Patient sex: M
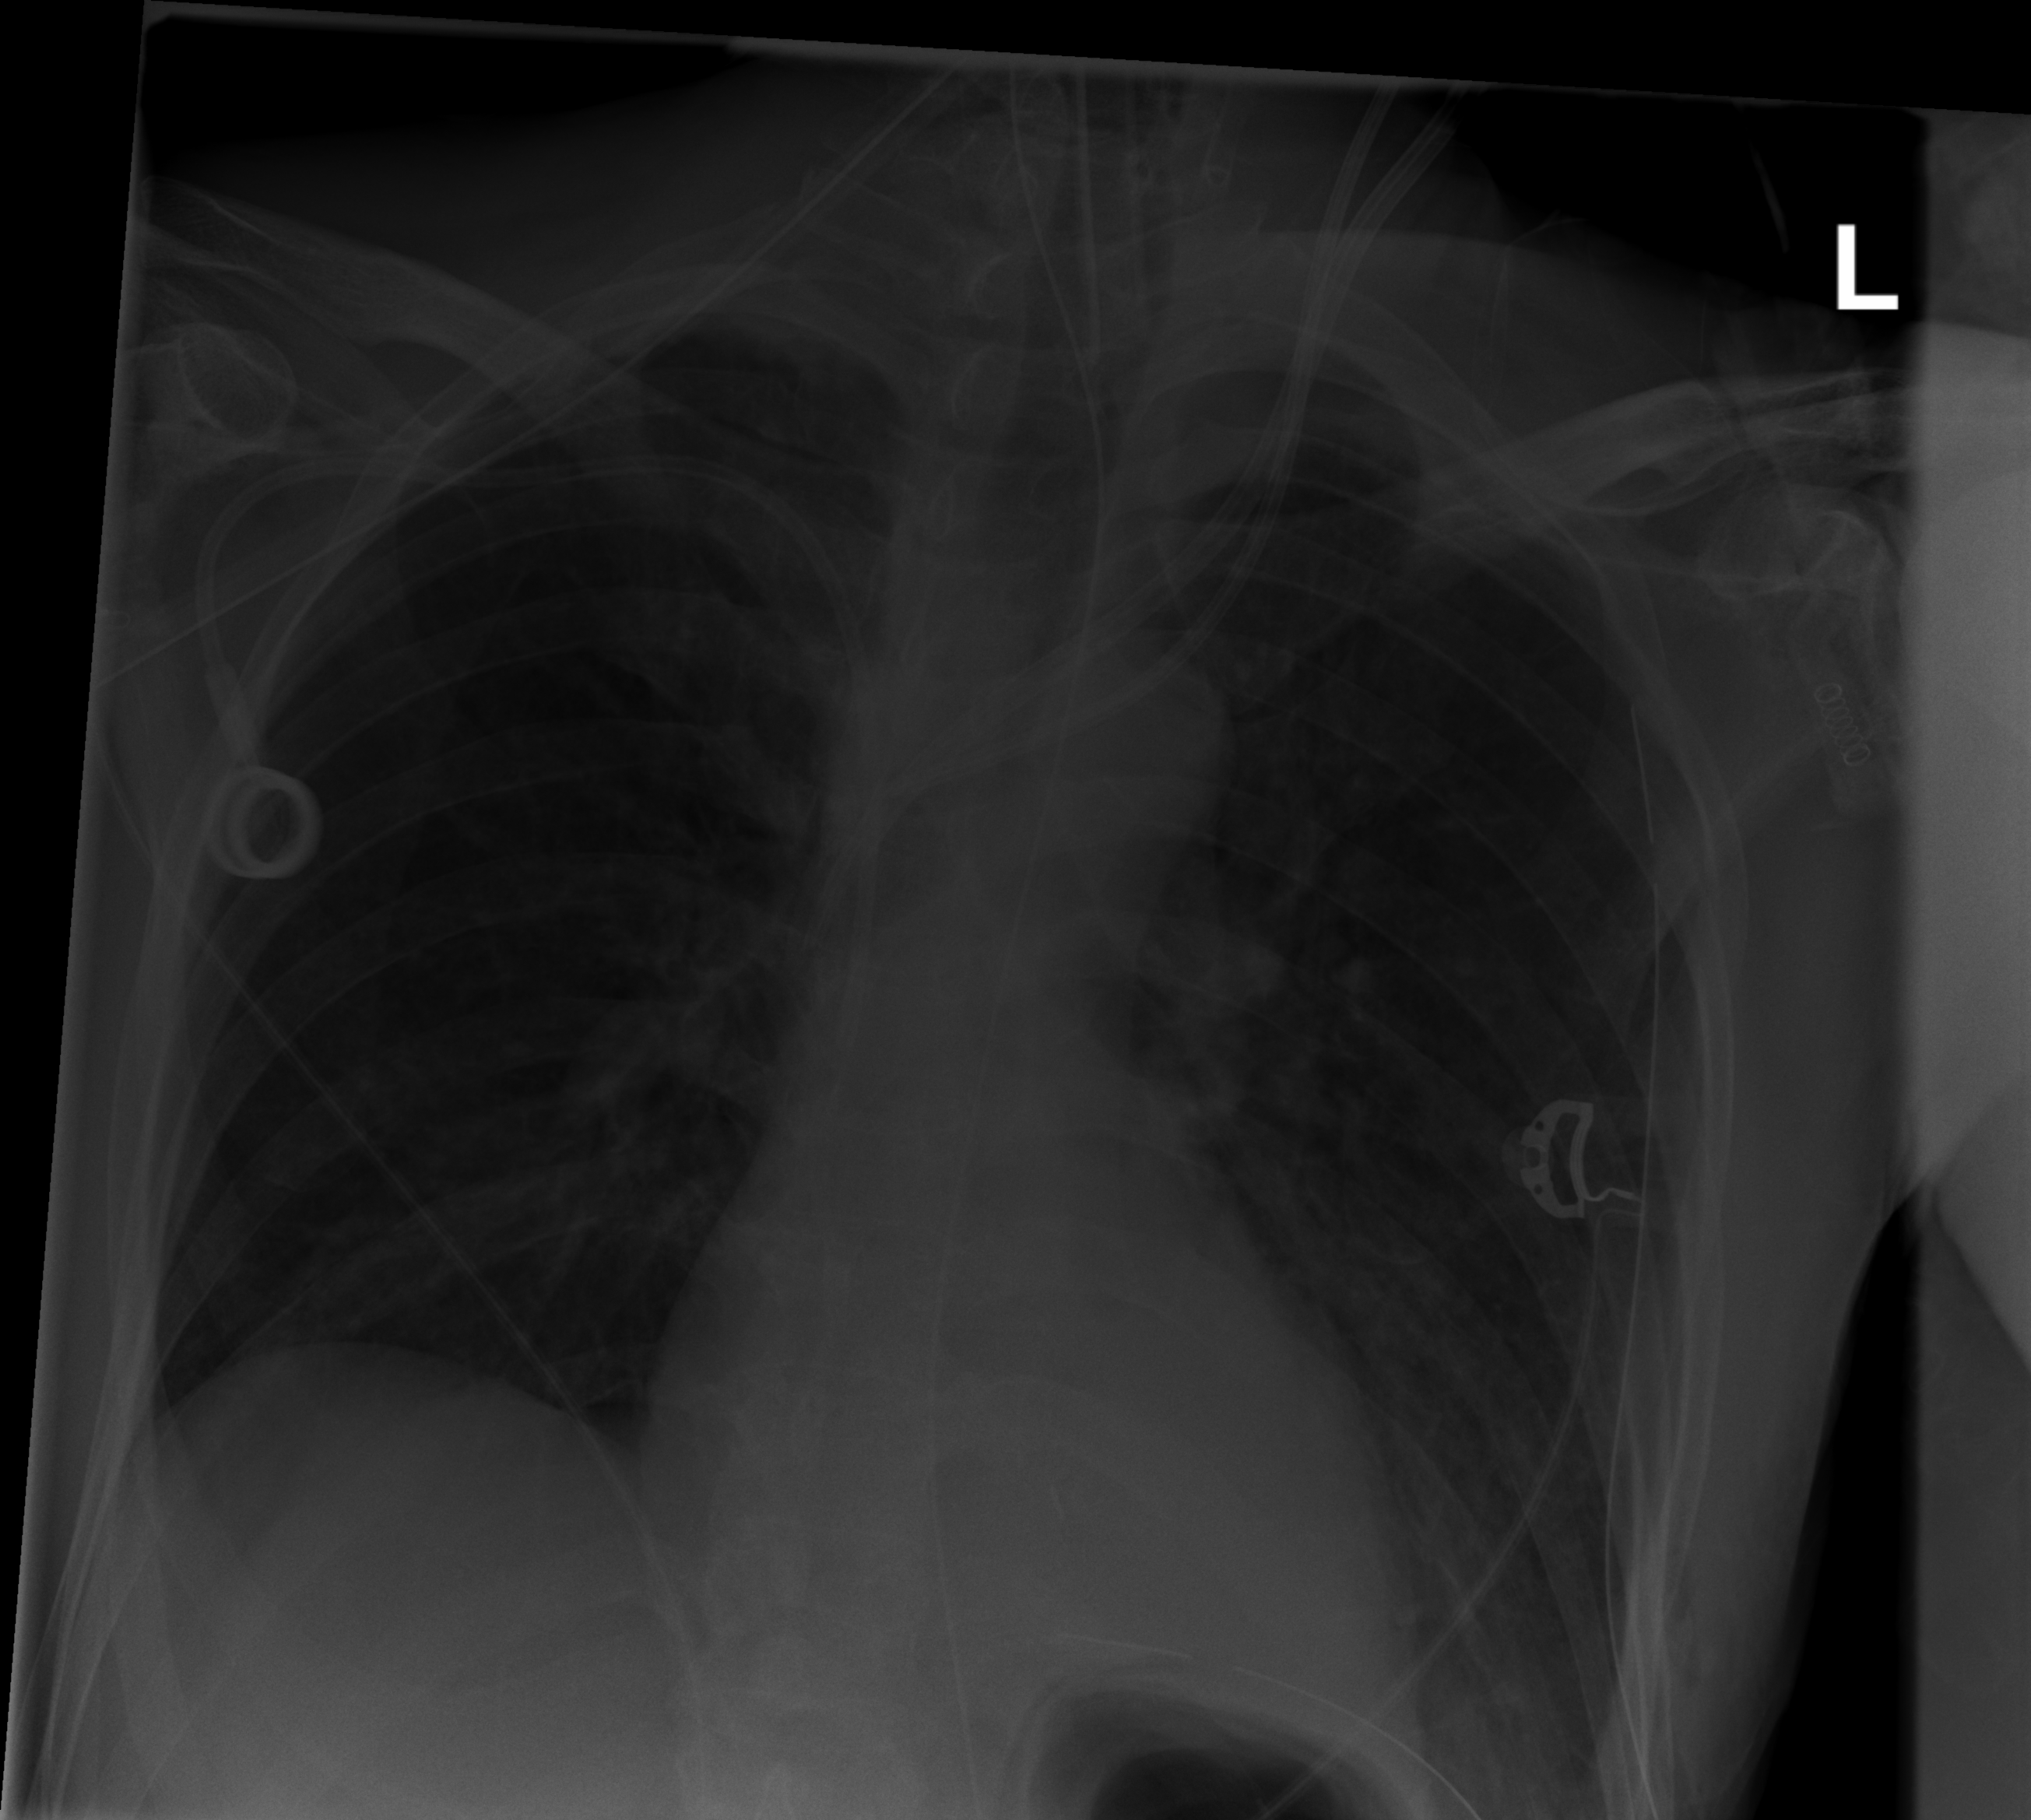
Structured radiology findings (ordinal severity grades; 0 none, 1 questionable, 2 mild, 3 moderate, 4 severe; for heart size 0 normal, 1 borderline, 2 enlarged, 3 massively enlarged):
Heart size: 0
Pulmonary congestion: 0
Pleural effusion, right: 0
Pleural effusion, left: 0
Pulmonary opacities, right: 0
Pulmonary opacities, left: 2
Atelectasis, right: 0
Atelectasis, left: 2